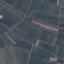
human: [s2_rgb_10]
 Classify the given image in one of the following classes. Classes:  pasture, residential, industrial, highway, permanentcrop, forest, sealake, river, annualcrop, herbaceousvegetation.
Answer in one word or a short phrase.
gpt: PermanentCrop